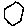
Label: hexagon